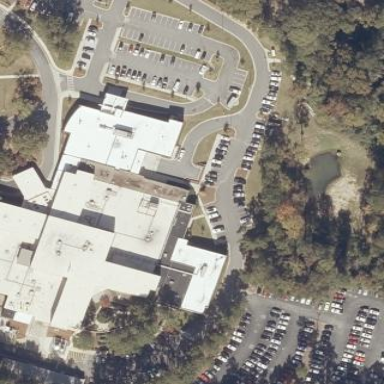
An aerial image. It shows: Hospital providing healthcare services.